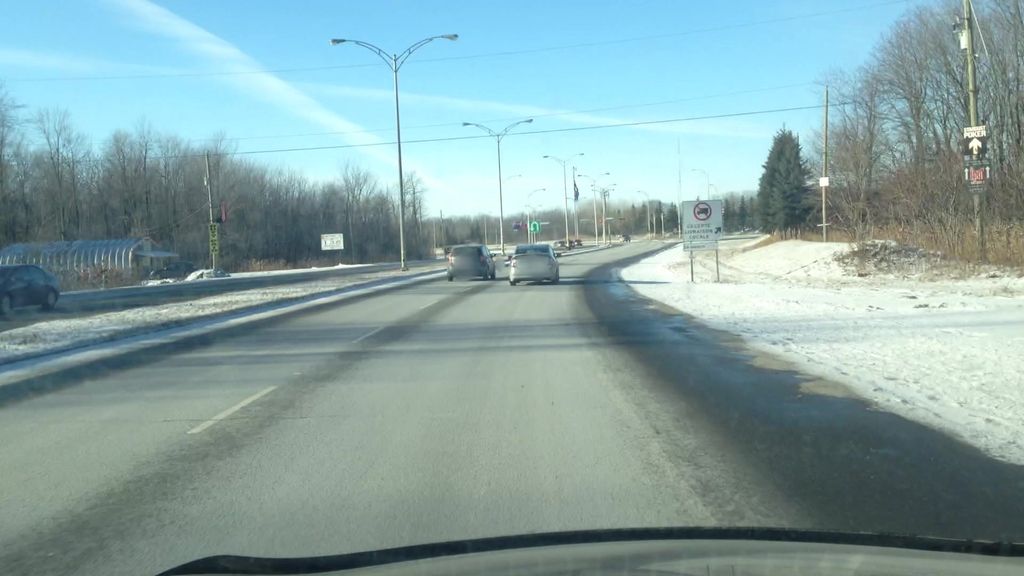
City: montreal